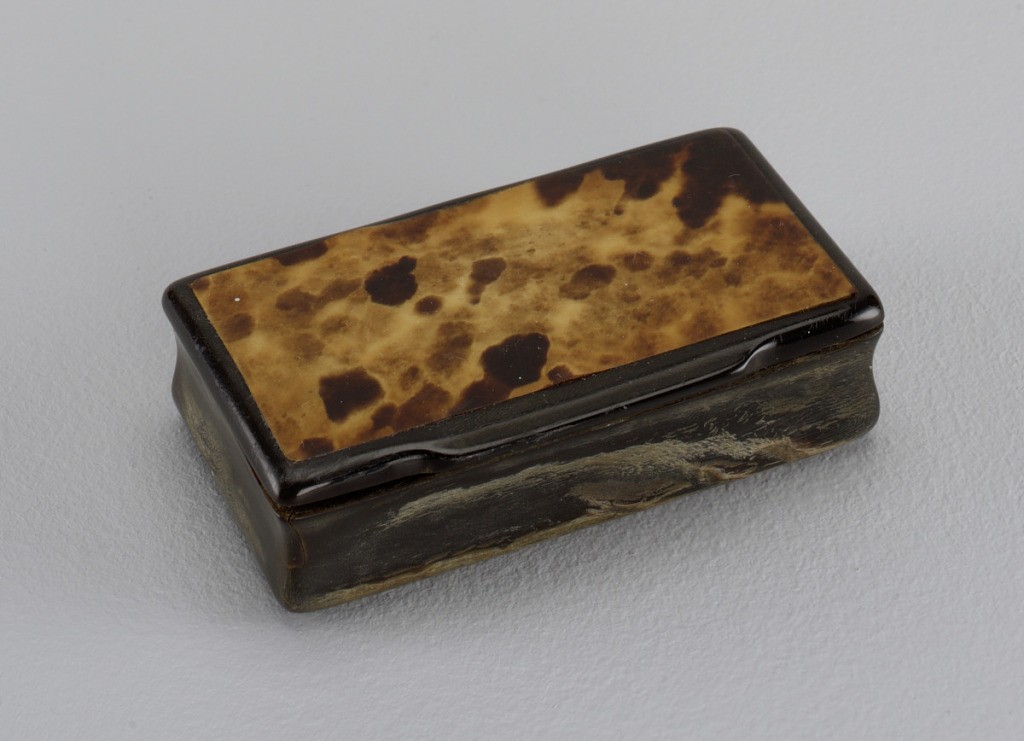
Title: Box with hinged lid
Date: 19th century?
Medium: tortoiseshell, bone
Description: small rectangular box of bone, black with hinged lid and thin veneer of tortoise-shell on lid. Sides of box are curved from top to bottom (convex, concave, convex)